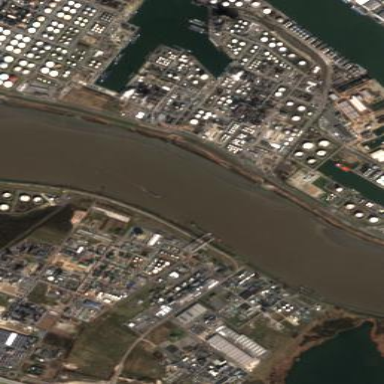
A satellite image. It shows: Industrial area with refinery.